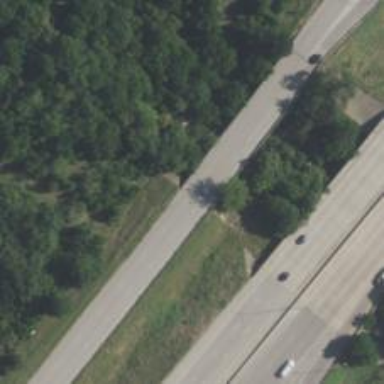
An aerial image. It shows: Secondary road with asphalt surface crossing over bridge. There is frontage road as well.